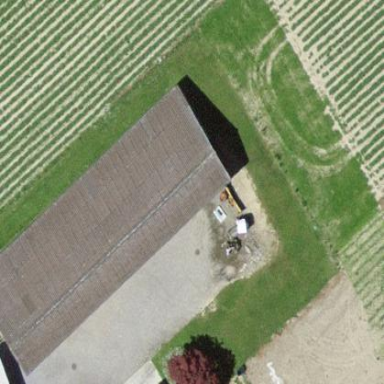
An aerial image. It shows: Shed.